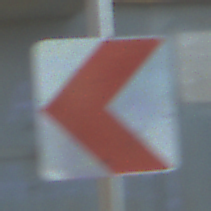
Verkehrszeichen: RichtungstafelnInKurvenKleinRechts
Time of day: MorningAfternoon
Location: Outdoor (Suburban)
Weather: Clear
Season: NotSpecified
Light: Natural